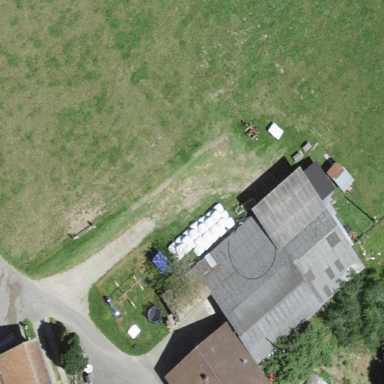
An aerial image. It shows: Rural barn.